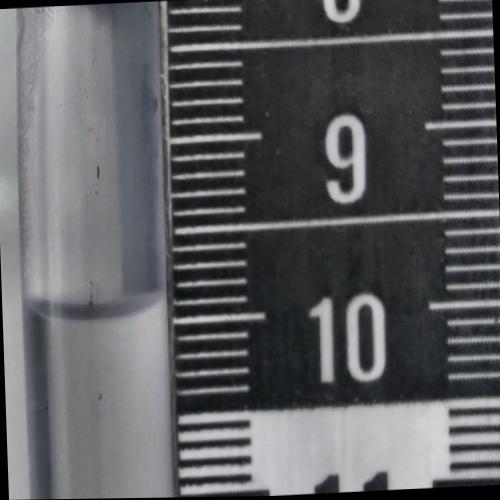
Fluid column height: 9.9 cm